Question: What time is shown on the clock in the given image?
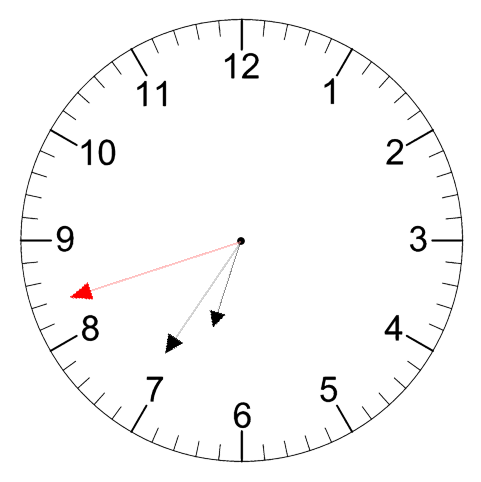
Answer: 06:35:42